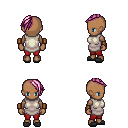
a pixel art fantasy rpg character, female body template, human, dark skin, white tunic, red pants, pink long mohawk hairstyle, leather bracers, gray slippers, four views (front, back, left, right), 2x2 character sprite sheet, small pixel art, hard edges, no anti-aliasing